Interaction volume radius: 10 \u00c5
Interaction volume height: 25 \u00c5
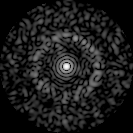
Disorder parameter: 0.8463